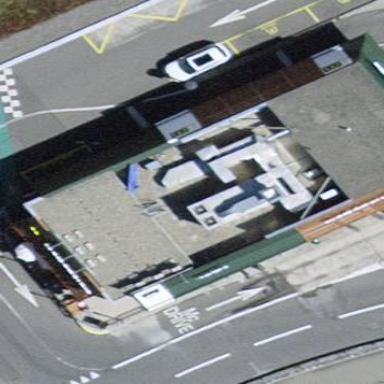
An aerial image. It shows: Fast food restaurant building.